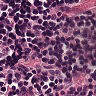
Metastatic tissue present: no